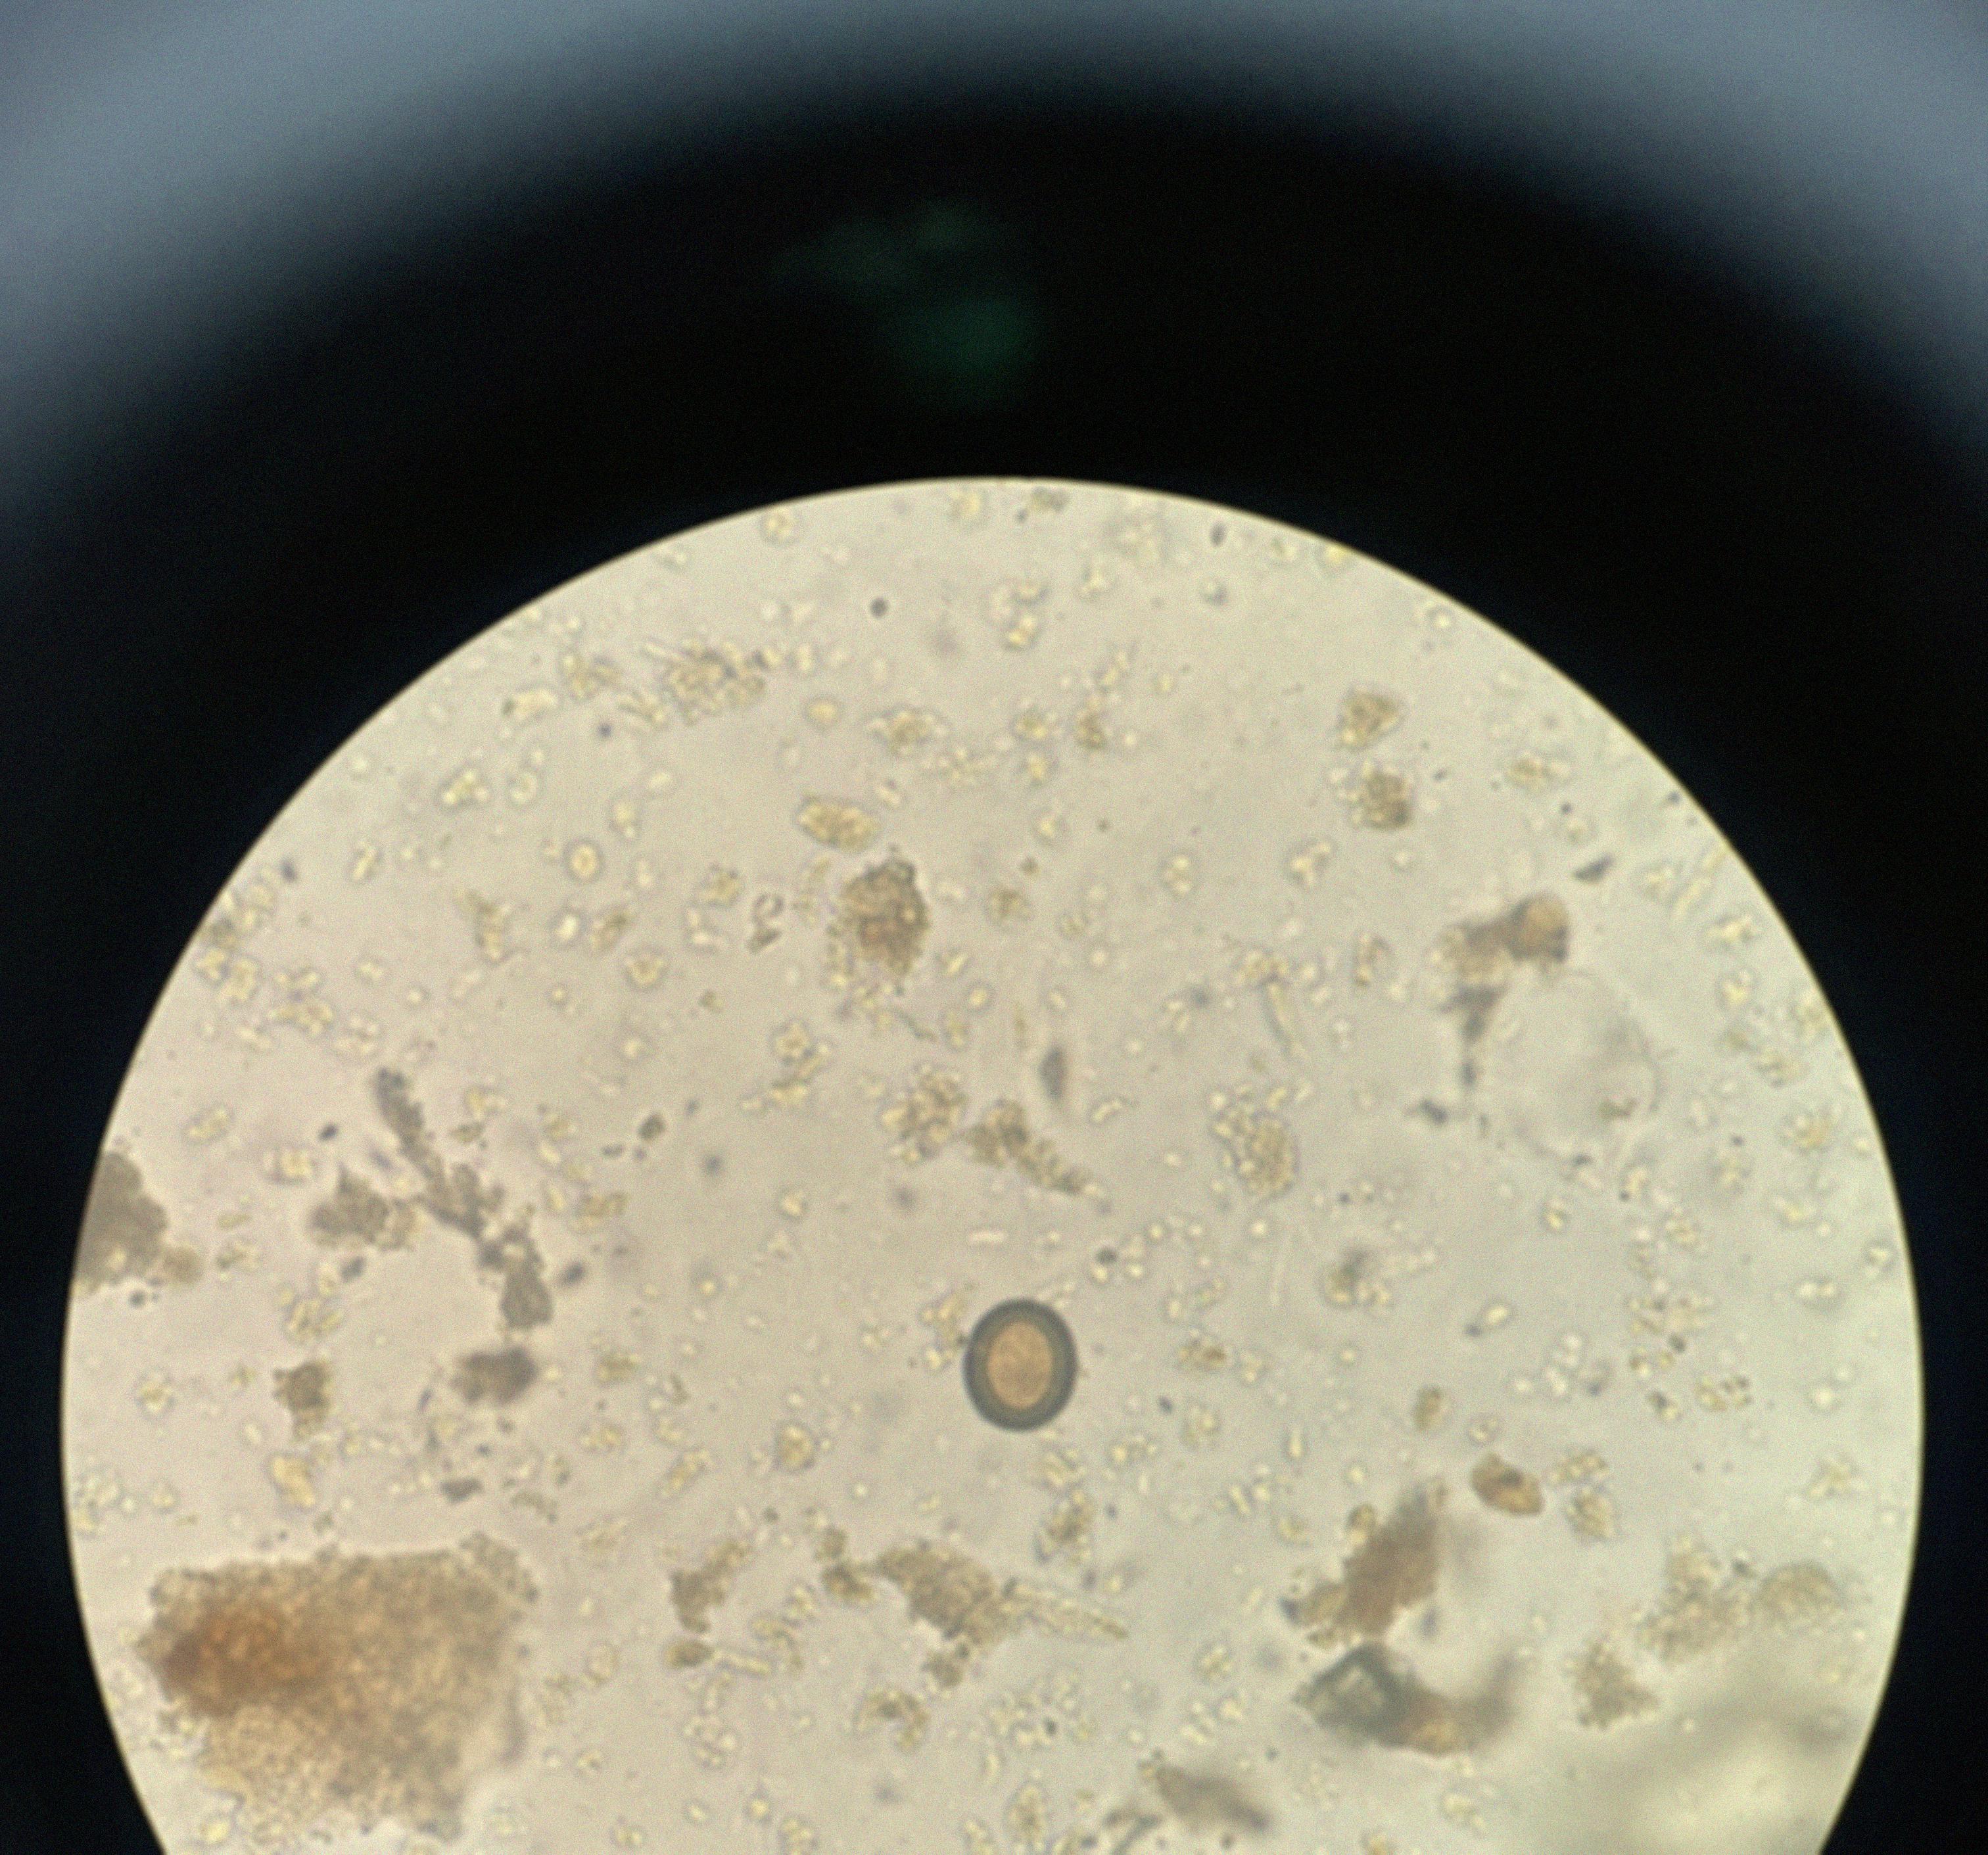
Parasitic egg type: Taenia spp. egg